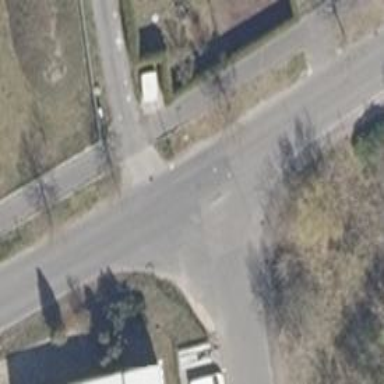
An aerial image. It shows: Residential road with asphalt surface and separate sidewalk.